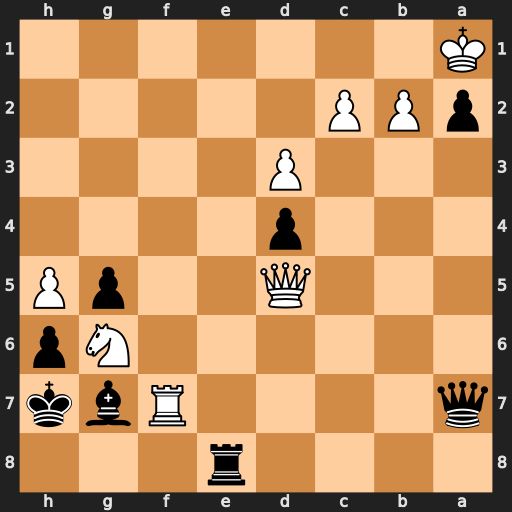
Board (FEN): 4r3/q4Rbk/6Np/3Q2pP/3p4/3P4/pPP5/K7
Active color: b
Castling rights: -
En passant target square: -
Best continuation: Re1#